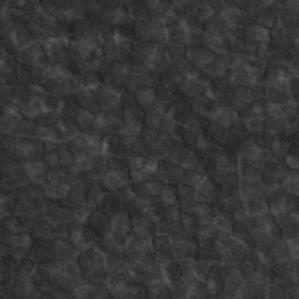
Label: non_frost